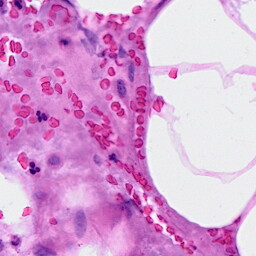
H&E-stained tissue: Breast